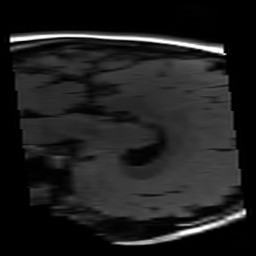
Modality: T2w
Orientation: sagittal
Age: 25
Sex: female
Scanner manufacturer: siemens
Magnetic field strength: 3 T
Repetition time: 9 s
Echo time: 0.091 s